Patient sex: M
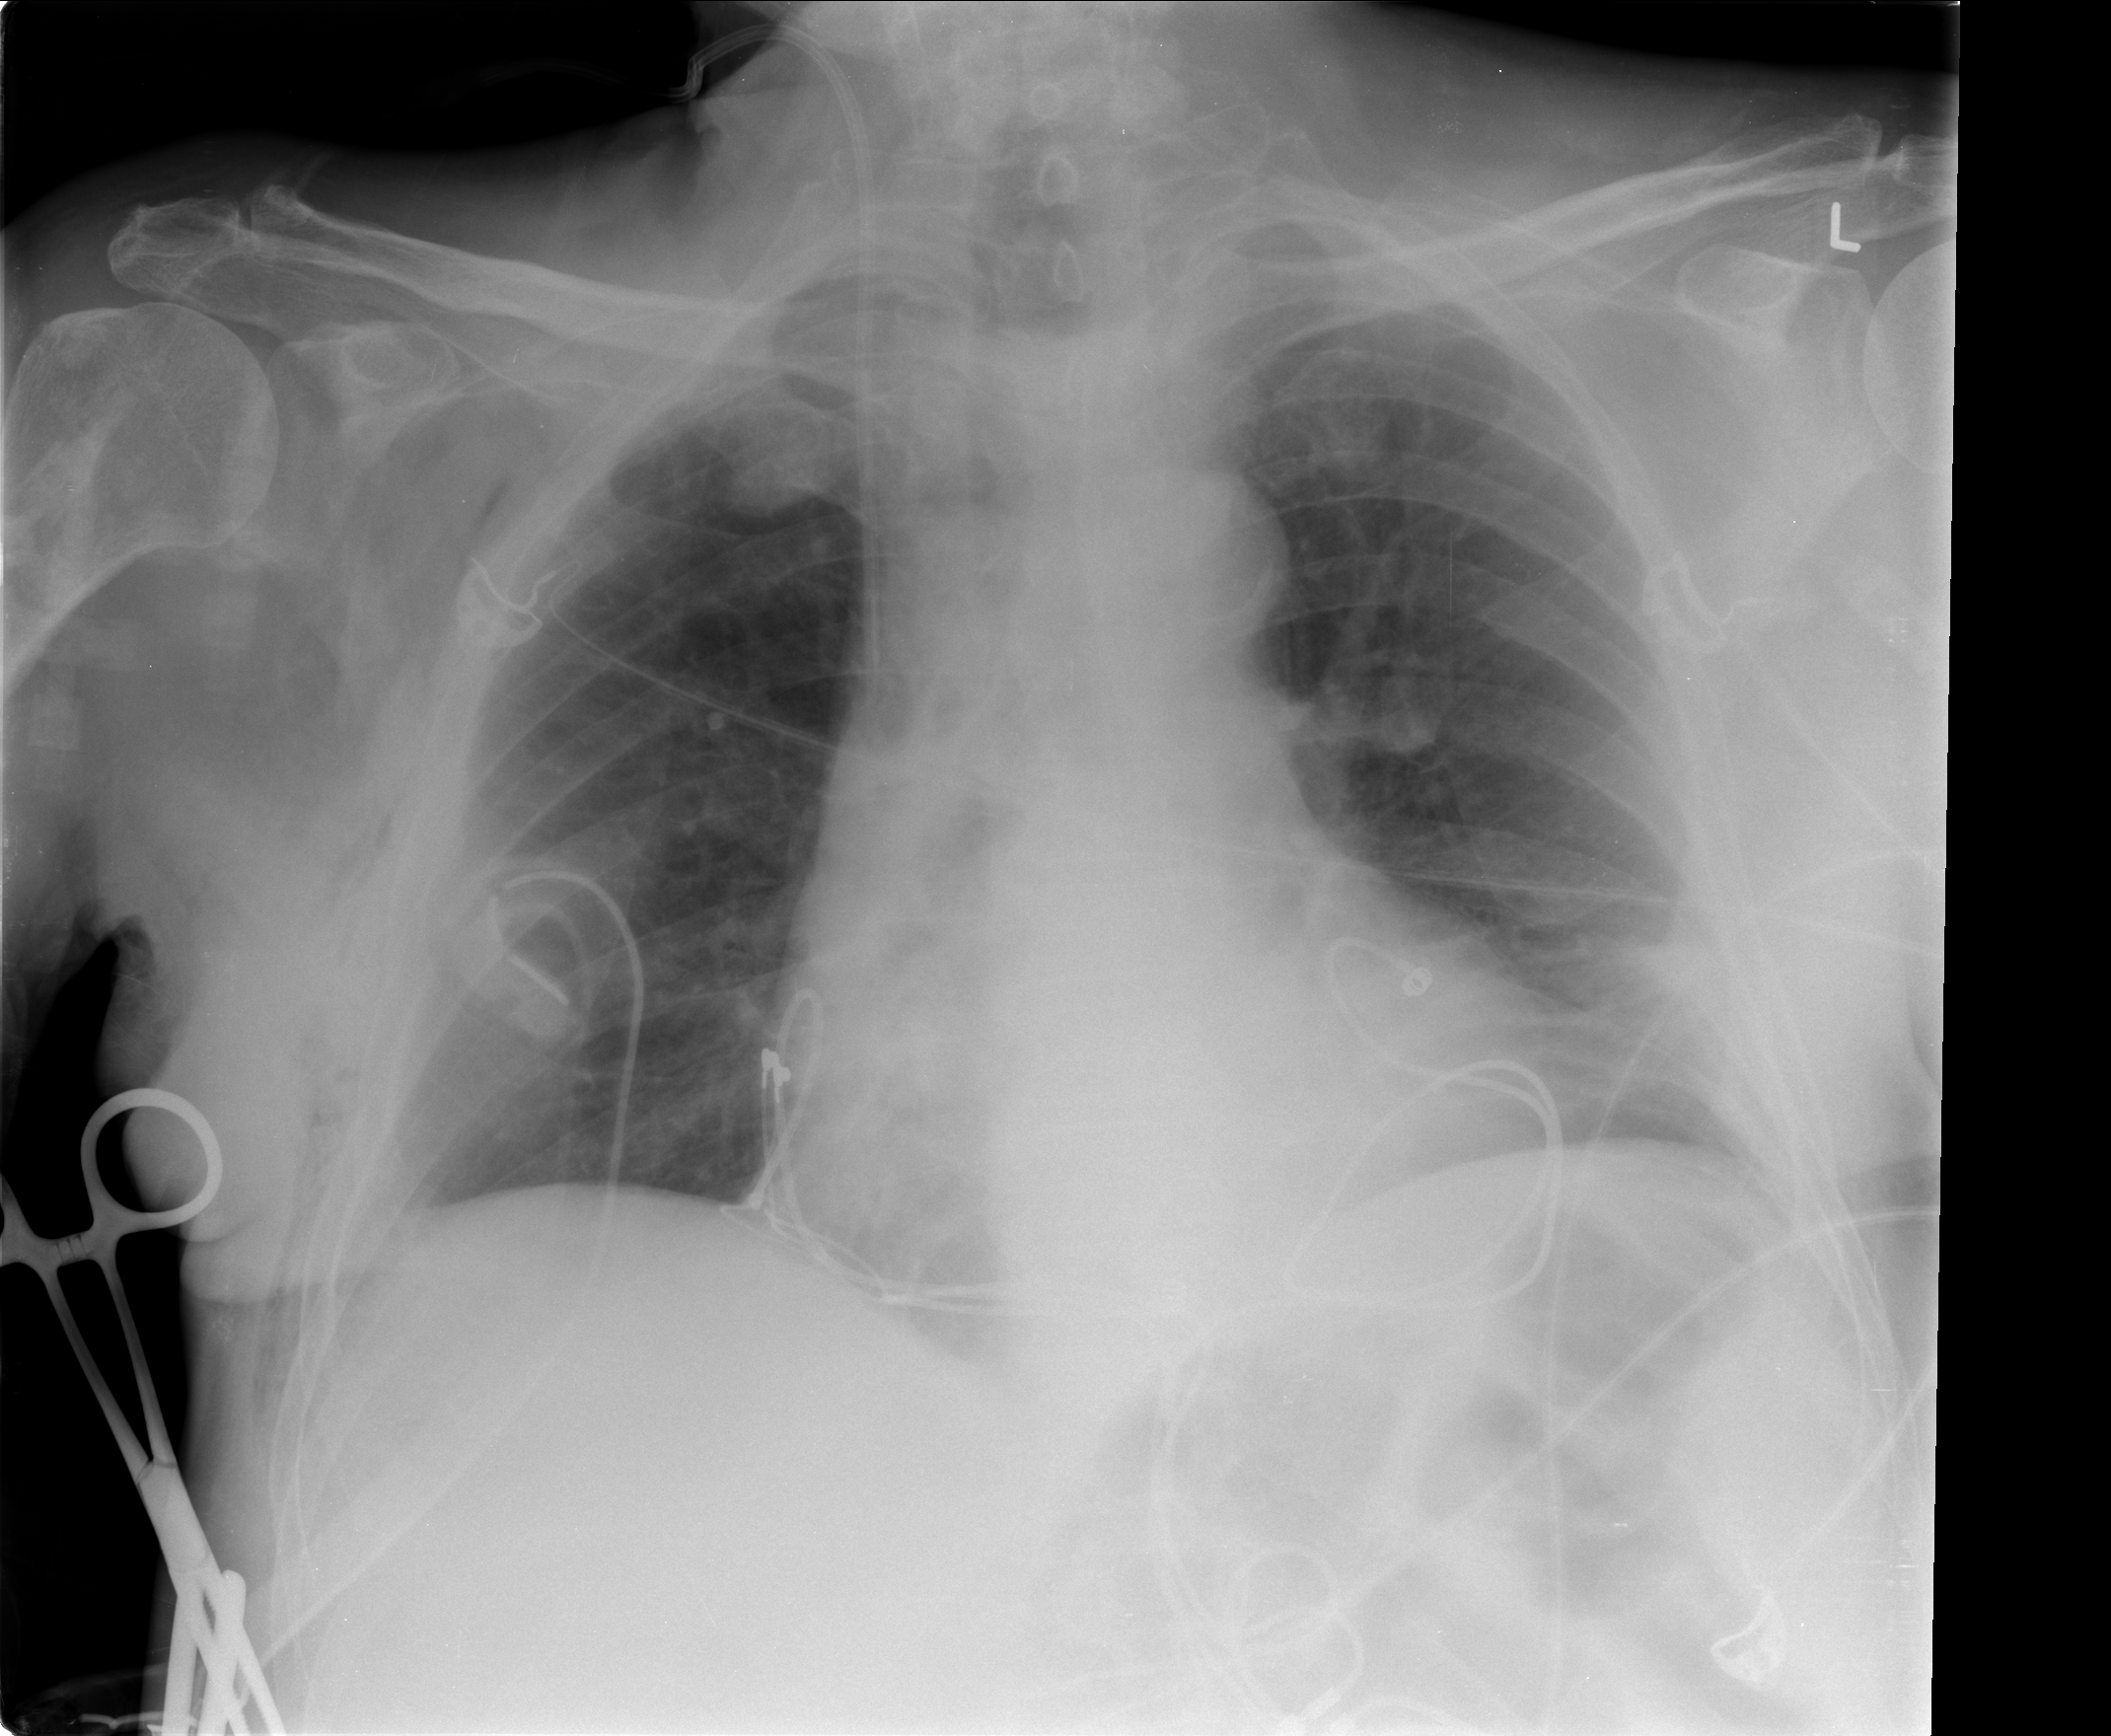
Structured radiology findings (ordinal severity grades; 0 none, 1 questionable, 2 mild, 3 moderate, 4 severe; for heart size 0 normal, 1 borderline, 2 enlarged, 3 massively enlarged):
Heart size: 0
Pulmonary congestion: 0
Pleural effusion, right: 0
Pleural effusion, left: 0
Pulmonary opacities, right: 0
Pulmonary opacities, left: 0
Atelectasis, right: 1
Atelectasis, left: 1